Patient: sex F, age 67
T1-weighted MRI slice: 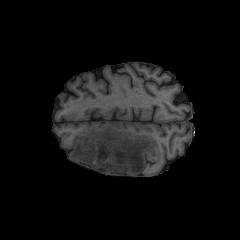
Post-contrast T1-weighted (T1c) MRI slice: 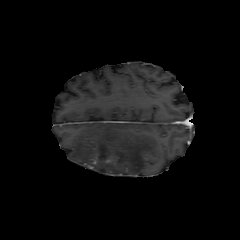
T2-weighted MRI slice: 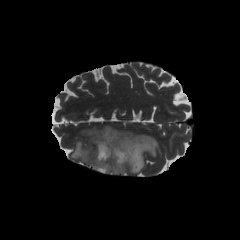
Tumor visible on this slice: yes
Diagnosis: Astrocytoma, IDH-mutant
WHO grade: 4